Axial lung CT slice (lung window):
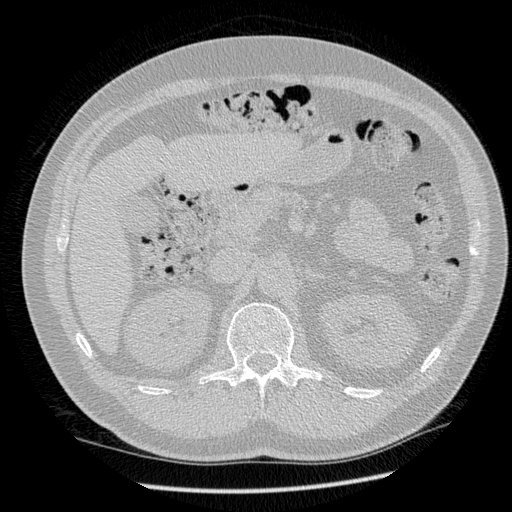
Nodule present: no